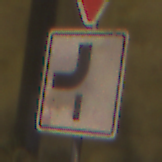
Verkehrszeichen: VerlaufVorfahrtsstrasse7
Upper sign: VorfahrtGewaehren
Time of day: Night
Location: Outdoor (Suburban)
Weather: PartlyCloudy
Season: NotSpecified
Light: Artificial